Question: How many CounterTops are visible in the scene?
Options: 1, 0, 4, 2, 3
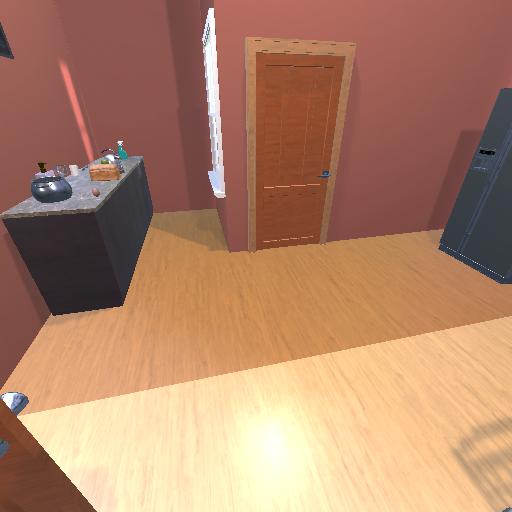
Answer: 1